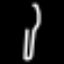
Label: fork